Field crop: tomato
Growth stage: 1
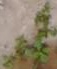
Species: portulaca